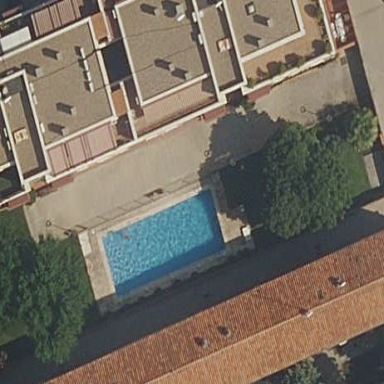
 perfect for swimming and other water activities."